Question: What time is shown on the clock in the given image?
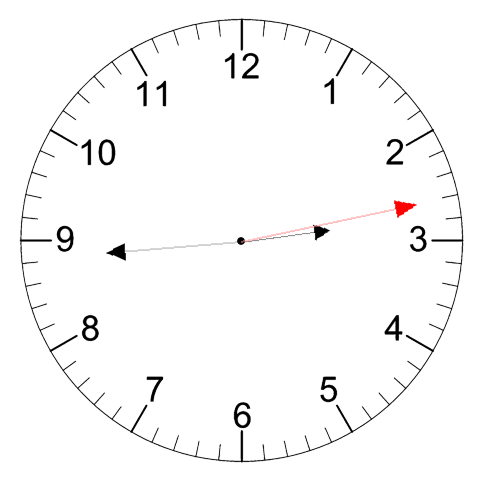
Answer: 02:44:13